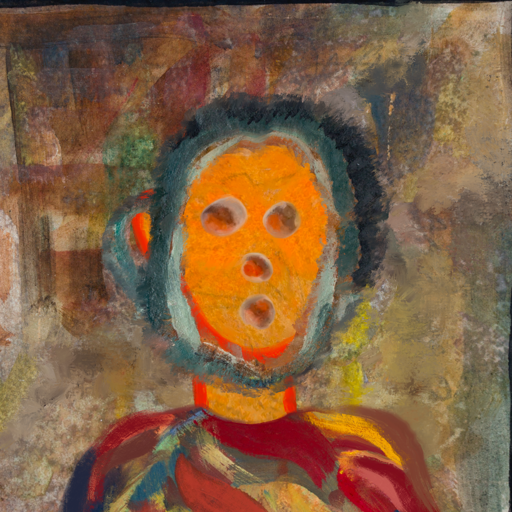
Background: Mosgoul, Head And Neck Front: Sisters, Face Front: Rupkatha, Bust: Mother_And_Son_Son, Hair Front: Boggyland, Head Accessory: Blank, Second Necklace: Blank, Necklace: Blank, Baby: Blank